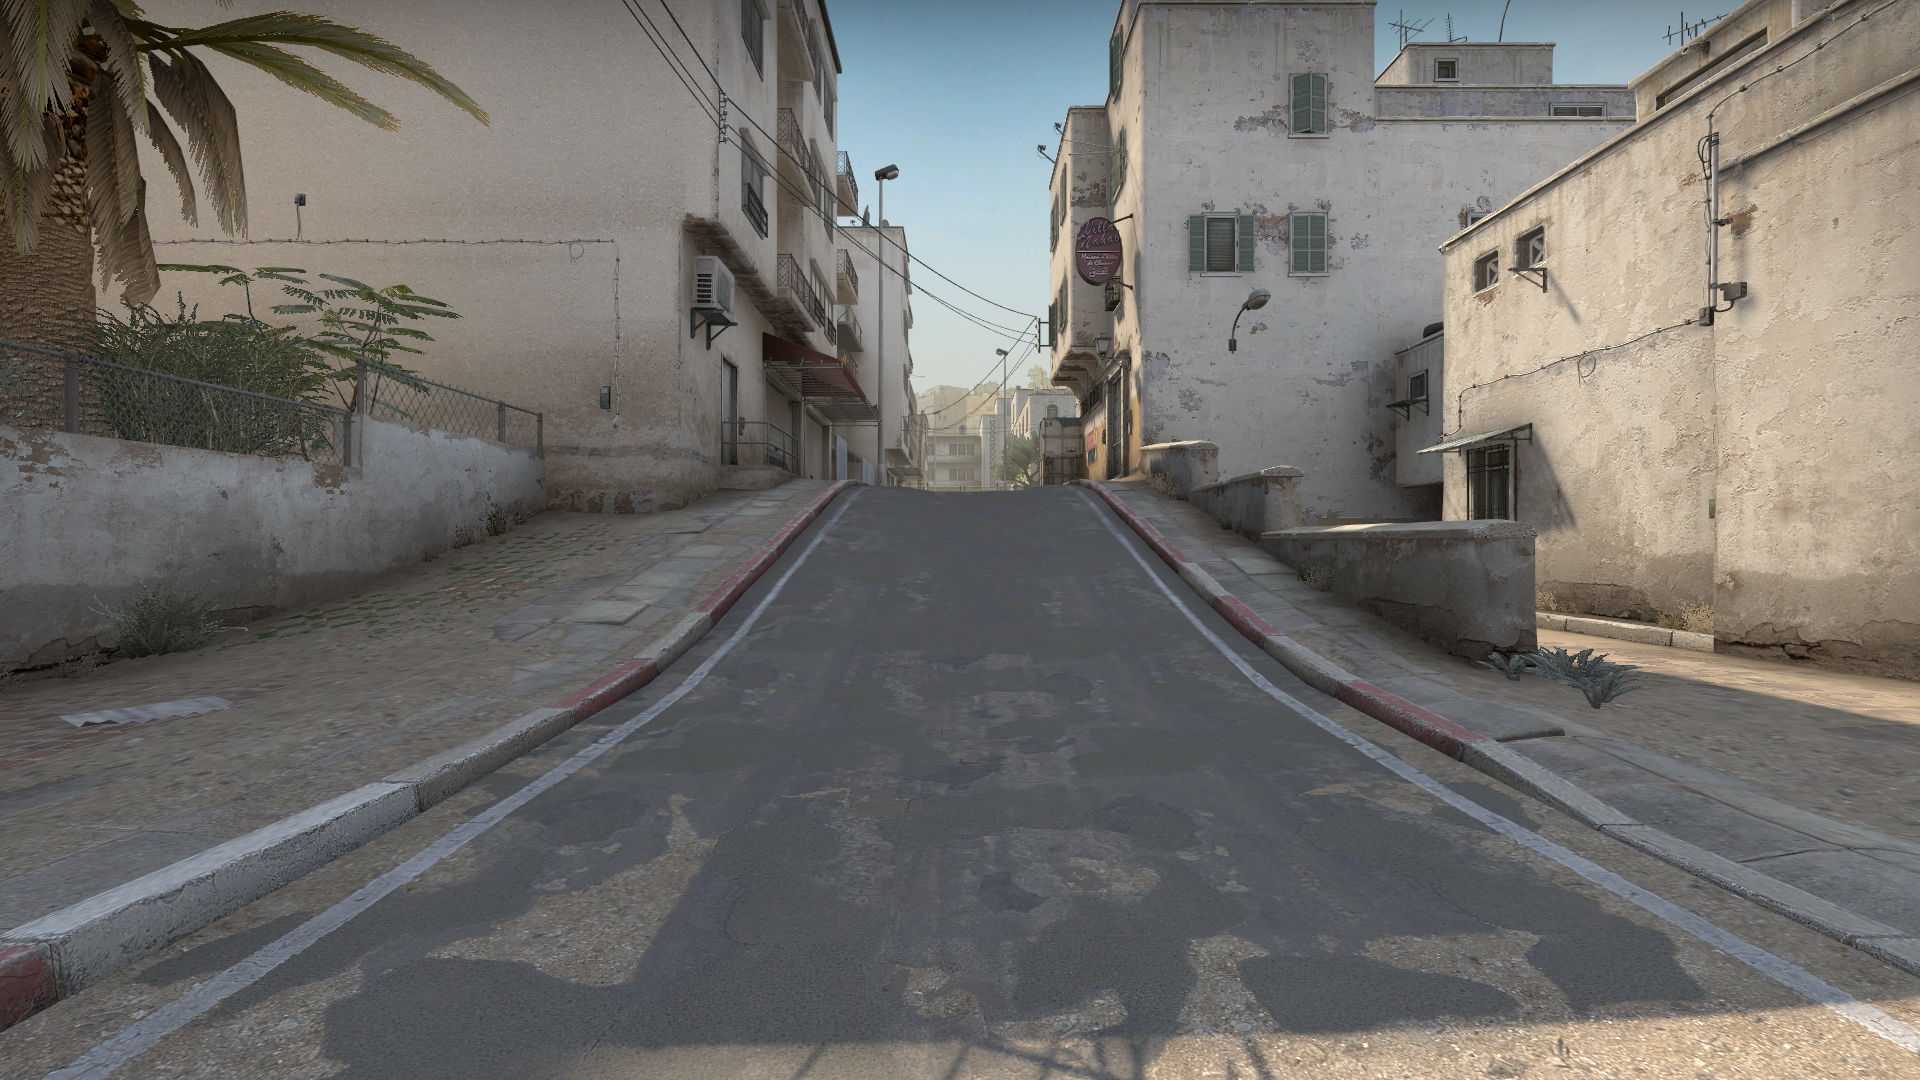
Map: de_dust2